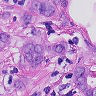
Metastatic tissue present: yes